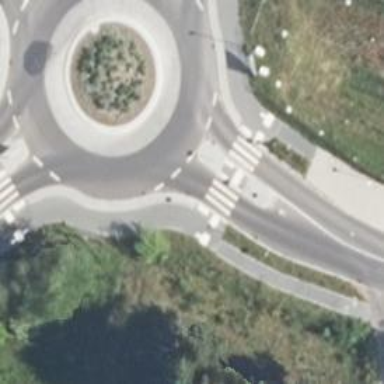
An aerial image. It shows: Uncontrolled crossing with pedestrian island.